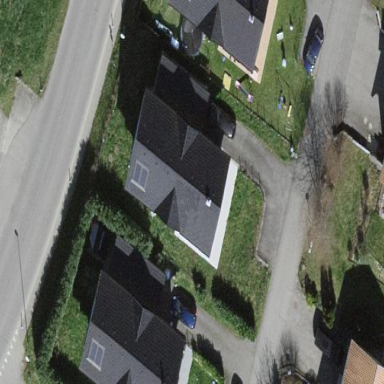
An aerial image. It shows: Detached building.